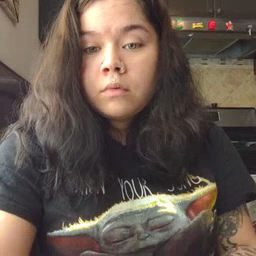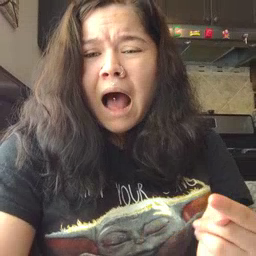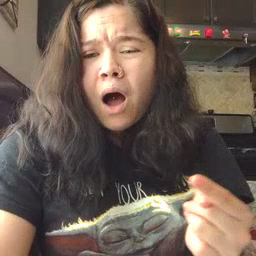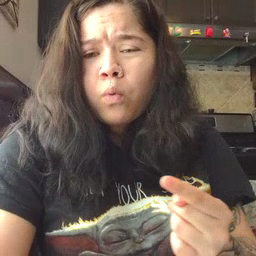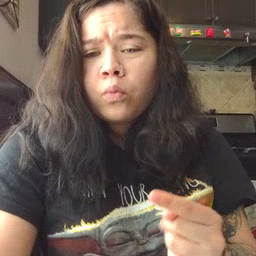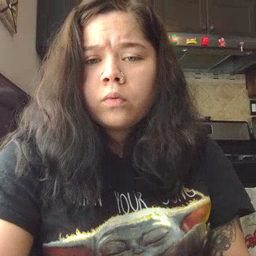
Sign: owie